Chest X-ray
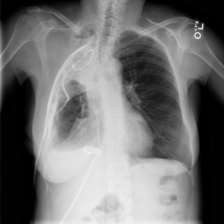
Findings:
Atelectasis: negative
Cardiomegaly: negative
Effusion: negative
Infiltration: negative
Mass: negative
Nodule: negative
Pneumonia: negative
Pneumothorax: negative
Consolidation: negative
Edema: negative
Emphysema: negative
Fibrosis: negative
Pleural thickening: negative
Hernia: negative